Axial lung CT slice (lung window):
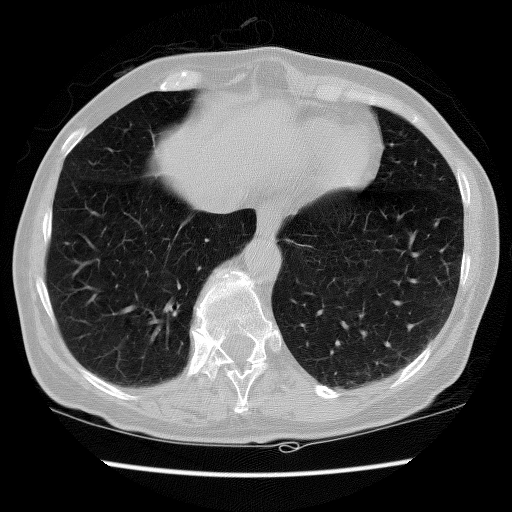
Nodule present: no